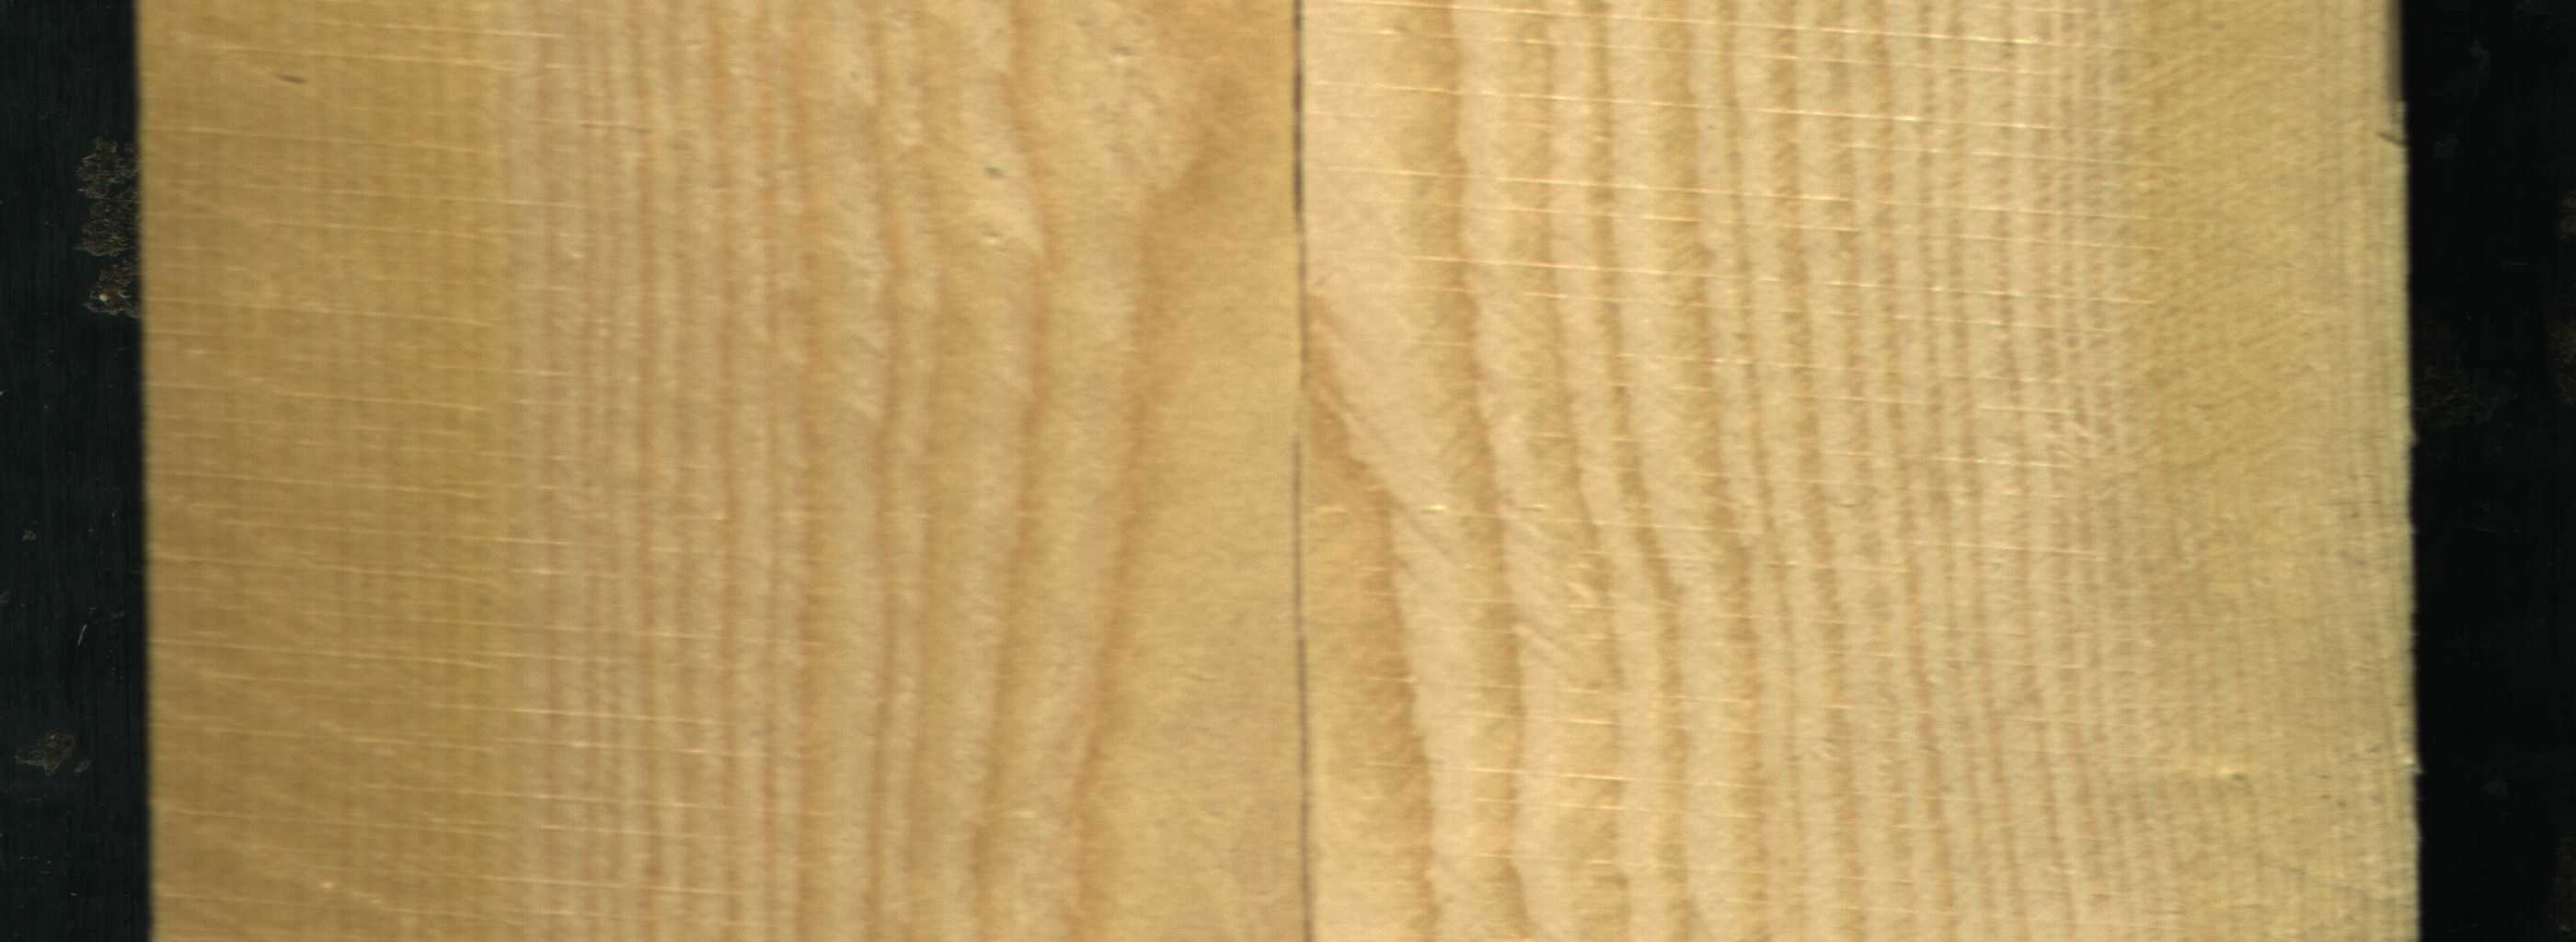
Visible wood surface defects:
Crack